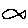
Label: fish